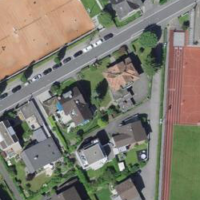
EUNIS habitat code: 54
Species observed at this site:
Cotinus coggygria